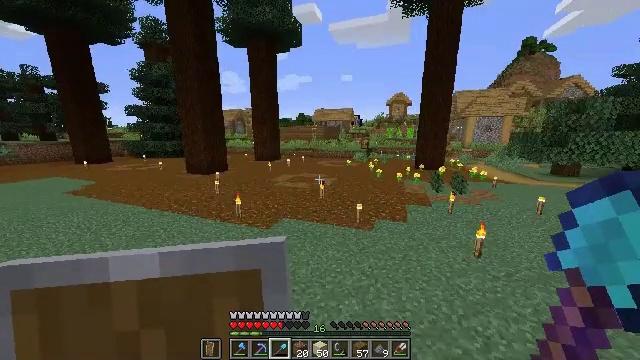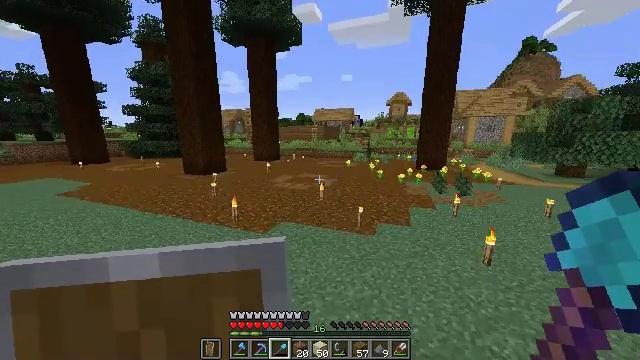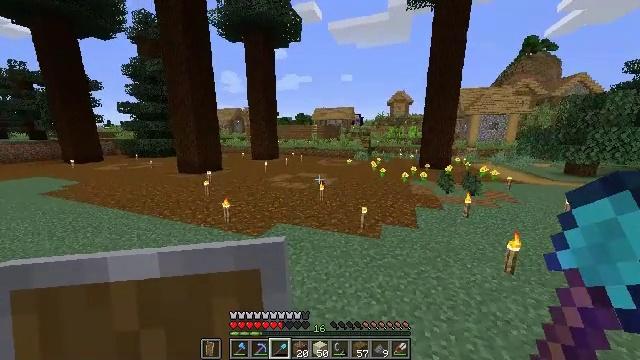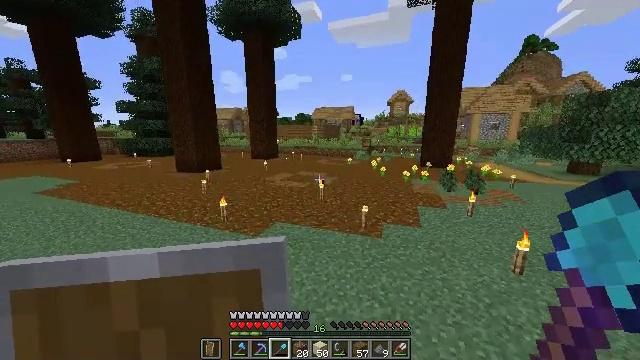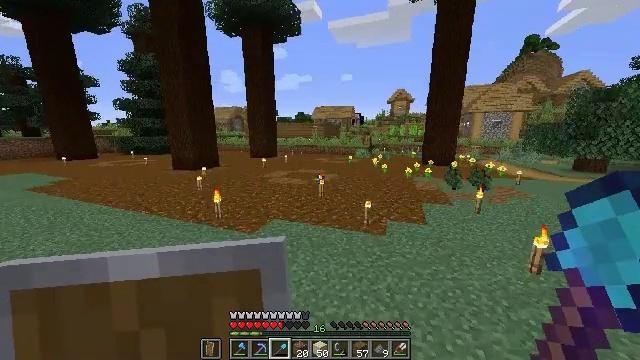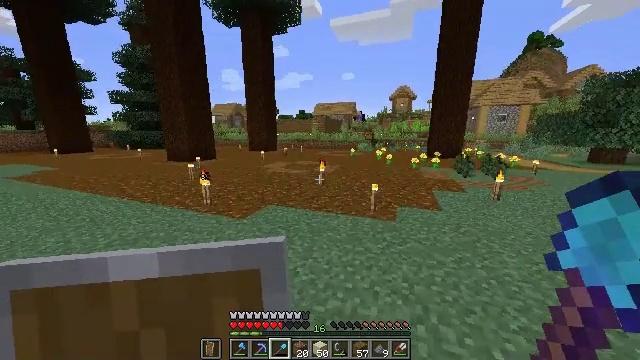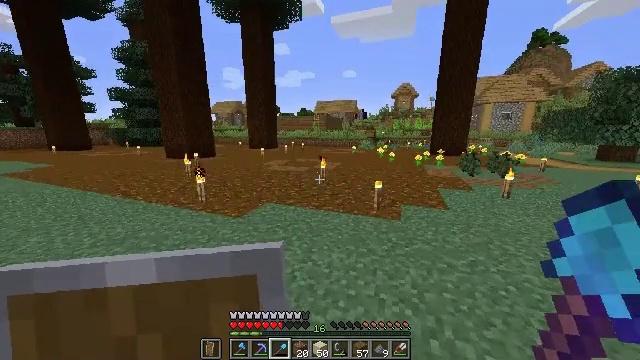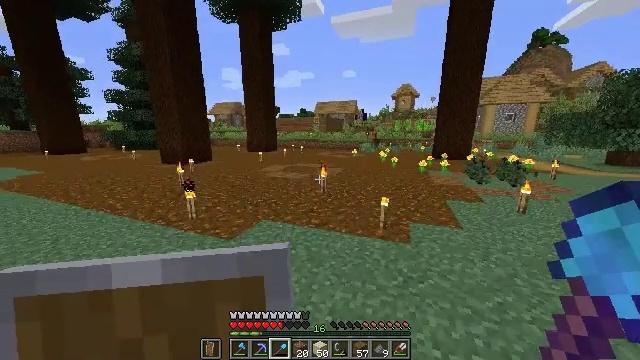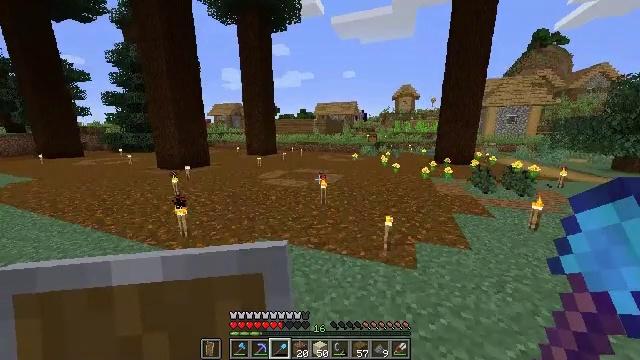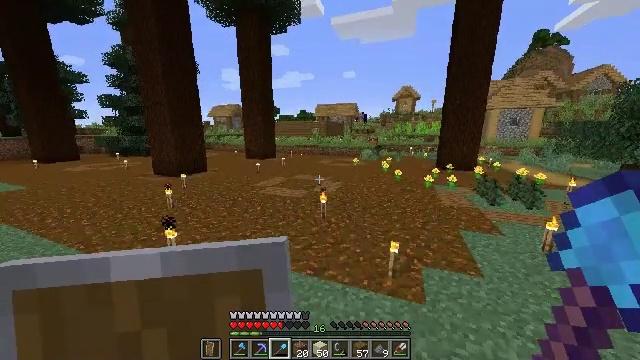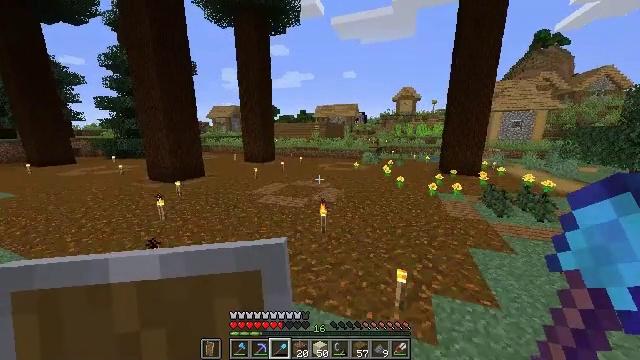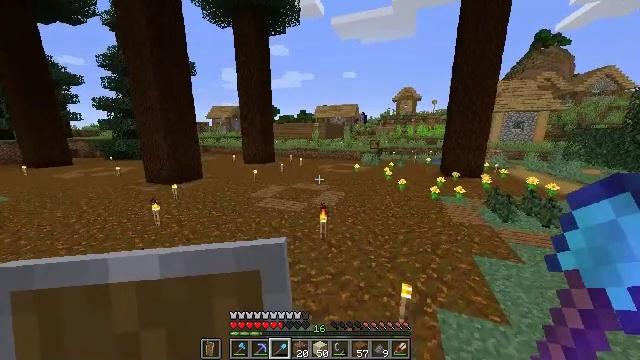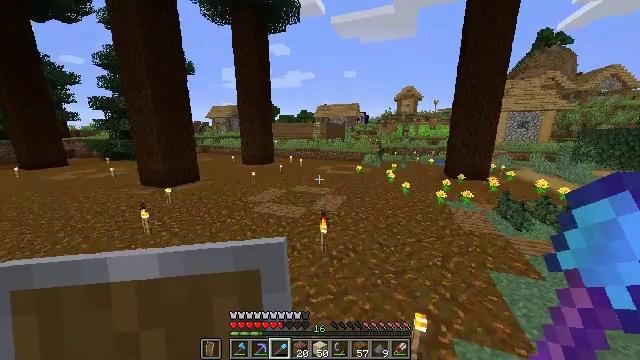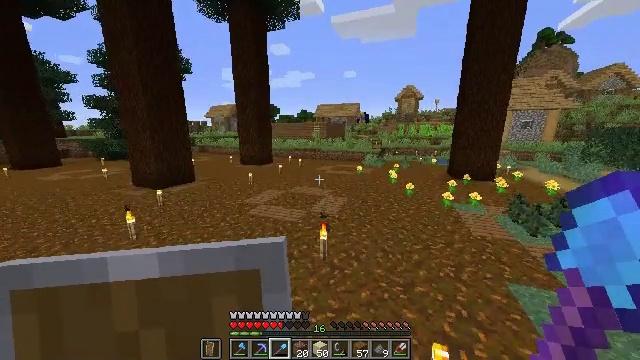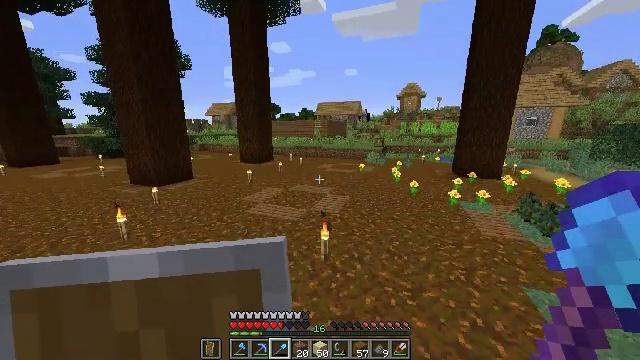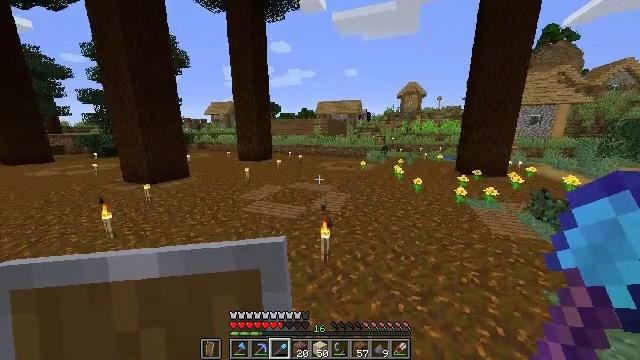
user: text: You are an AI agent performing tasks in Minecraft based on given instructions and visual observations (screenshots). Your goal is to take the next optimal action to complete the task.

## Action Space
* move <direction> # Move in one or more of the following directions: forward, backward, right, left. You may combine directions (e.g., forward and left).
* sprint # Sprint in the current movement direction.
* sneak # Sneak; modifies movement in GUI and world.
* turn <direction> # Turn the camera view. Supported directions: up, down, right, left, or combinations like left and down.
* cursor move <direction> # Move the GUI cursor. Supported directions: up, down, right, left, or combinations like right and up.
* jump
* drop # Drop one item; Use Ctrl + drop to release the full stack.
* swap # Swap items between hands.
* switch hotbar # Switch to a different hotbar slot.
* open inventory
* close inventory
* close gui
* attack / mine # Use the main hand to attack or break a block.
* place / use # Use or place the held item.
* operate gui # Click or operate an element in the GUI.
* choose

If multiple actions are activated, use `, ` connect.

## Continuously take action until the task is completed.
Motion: motion action
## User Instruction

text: Craft a block of TNT with sand and gunpowder.
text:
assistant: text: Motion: move forward, sprint, jump
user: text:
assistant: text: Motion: move forward, sprint, jump
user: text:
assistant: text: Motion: move forward, sprint, jump
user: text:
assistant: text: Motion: move forward, sprint, jump
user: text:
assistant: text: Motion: move forward, jump
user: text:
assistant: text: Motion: move forward, jump
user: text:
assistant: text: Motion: move forward, jump
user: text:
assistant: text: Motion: move forward, sprint, jump
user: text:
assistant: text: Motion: move forward, sprint, jump
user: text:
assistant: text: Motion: move forward, sprint, jump
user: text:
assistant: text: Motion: move forward, sprint, jump
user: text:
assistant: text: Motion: move forward, sprint, jump
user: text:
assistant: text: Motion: move forward, sprint, jump
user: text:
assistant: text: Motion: move forward, sprint, jump
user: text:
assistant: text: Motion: move forward, sprint, jump
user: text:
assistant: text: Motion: move forward, sprint, jump
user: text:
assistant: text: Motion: move forward, sprint, jump
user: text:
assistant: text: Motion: move forward, sprint, jump
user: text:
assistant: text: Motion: move forward, sprint, jump
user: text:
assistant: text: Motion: move forward, sprint, jump
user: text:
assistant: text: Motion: move forward, sprint, jump
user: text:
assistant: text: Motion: move forward, sprint, jump
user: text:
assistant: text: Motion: move forward, sprint, jump
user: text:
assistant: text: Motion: move forward, sprint, jump
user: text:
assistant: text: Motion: move forward, sprint, jump
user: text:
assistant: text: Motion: move forward, sprint, jump
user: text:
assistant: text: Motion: move forward, sprint, jump
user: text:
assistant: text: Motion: move forward, sprint, jump
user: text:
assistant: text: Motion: move forward, sprint, jump
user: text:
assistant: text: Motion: move forward, sprint, jump